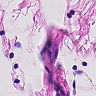
Metastatic tissue present: no